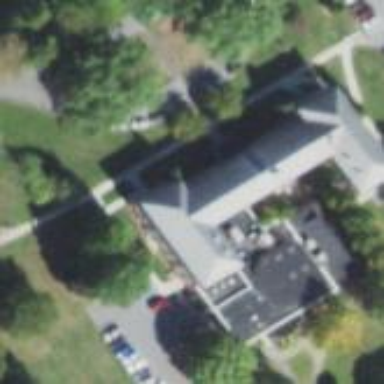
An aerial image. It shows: Dormitory building.